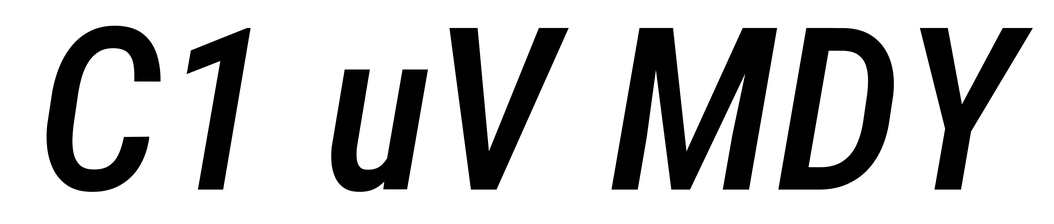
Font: Roboto-Italic_Condensed_Medium_Italic